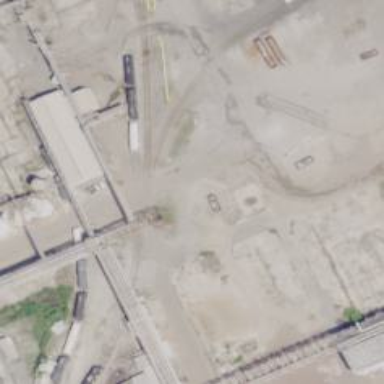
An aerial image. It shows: Railway spur service.